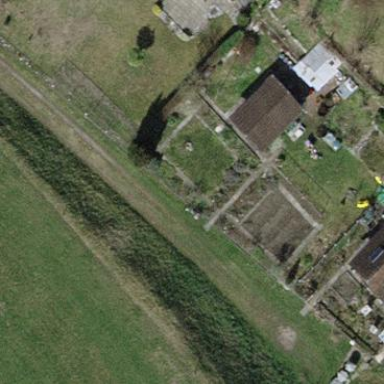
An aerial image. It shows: Allotments area.